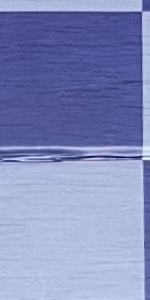
Label: Empty